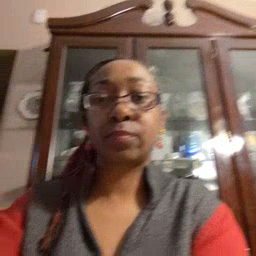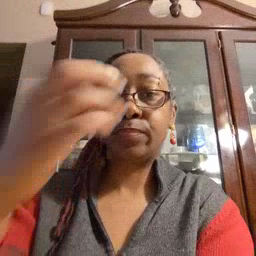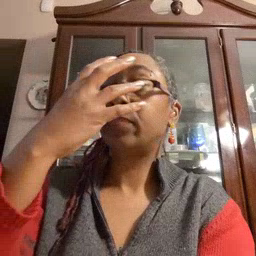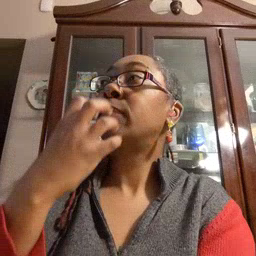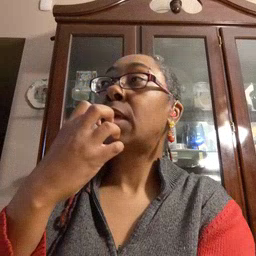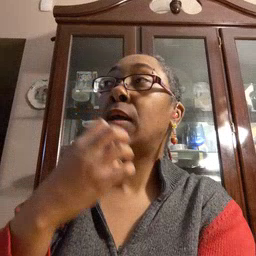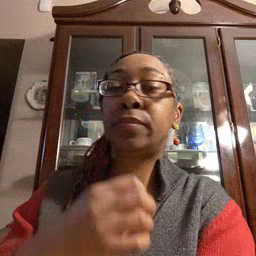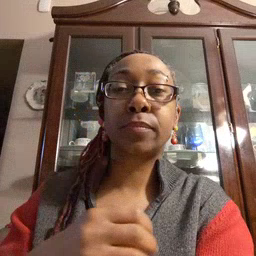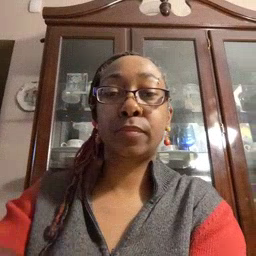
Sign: mad